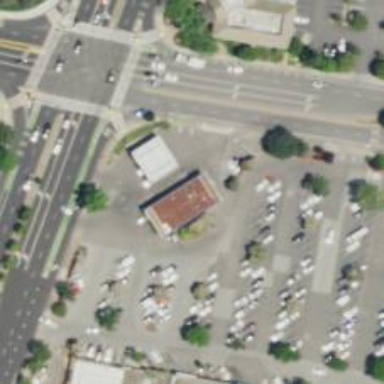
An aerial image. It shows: Convenience shop.